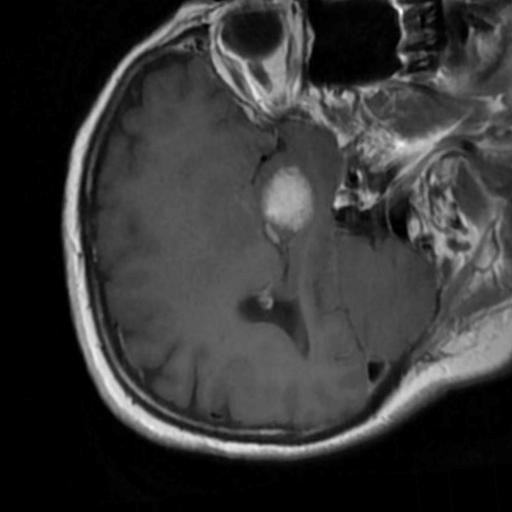
Label: brain_menin